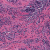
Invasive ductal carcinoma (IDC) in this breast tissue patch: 0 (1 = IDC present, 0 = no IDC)